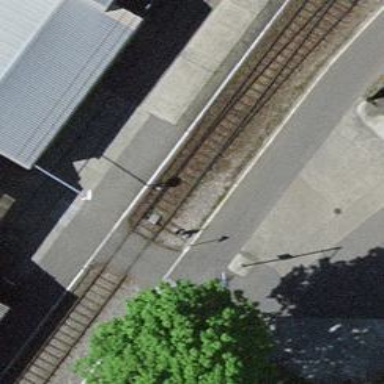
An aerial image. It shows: Railway switch.